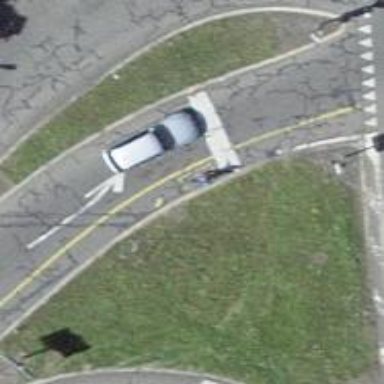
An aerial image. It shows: Road with traffic signals.